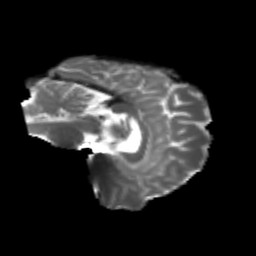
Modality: T2w
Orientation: sagittal
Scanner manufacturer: siemens
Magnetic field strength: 3 T
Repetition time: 4.16 s
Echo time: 0.0806 s